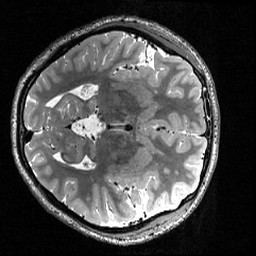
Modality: T2w
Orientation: axial
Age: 20
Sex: female
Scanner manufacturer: siemens
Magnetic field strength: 3 T
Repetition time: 3.2 s
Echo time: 0.56 s